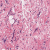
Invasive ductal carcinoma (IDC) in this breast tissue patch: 0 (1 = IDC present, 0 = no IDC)